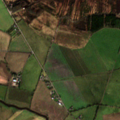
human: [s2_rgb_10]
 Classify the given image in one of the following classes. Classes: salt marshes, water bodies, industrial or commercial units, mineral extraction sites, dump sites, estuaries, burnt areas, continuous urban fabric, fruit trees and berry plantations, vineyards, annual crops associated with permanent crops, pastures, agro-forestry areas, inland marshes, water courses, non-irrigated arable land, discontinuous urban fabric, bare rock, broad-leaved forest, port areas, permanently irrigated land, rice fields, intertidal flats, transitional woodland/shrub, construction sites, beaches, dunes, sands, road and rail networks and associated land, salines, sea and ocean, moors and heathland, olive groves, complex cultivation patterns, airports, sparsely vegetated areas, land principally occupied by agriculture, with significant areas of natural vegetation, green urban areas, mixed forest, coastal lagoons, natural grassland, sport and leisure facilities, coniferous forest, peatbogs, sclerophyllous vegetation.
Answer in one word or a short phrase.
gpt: non-irrigated arable land, pastures, complex cultivation patterns, coniferous forest, peatbogs